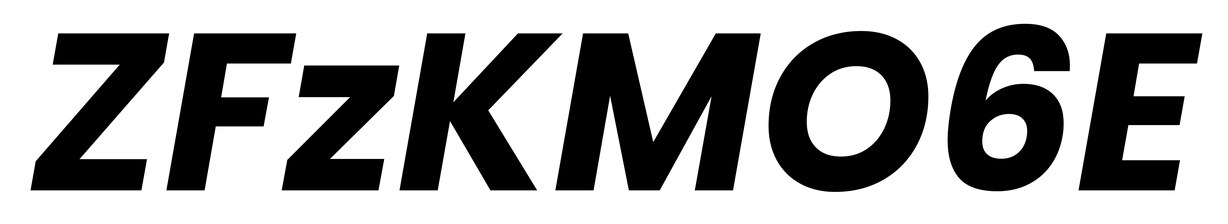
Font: Poppins-BoldItalic